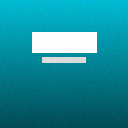
Screen state: on